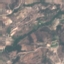
Land use / land cover class: PermanentCrop